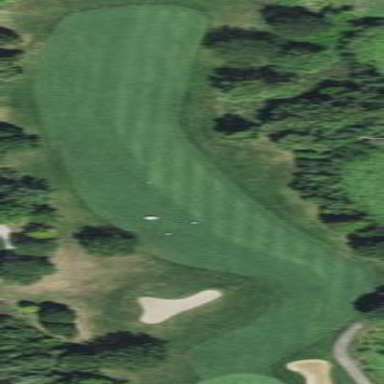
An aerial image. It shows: Grassy area designated as golf fairway.